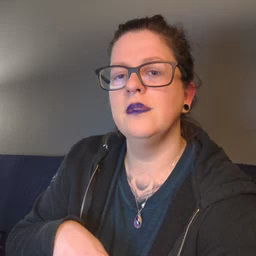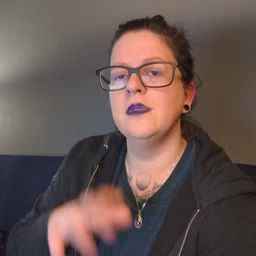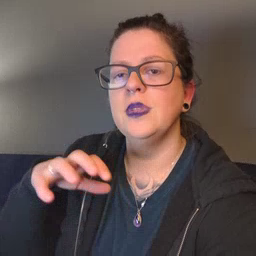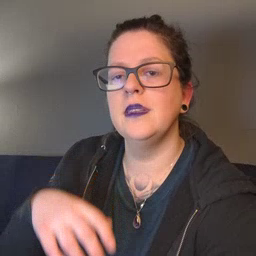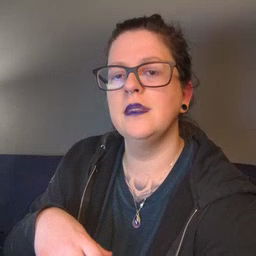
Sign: rain